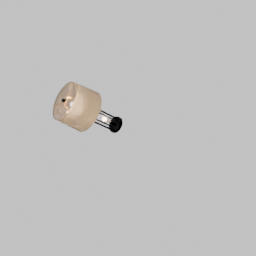
Label: lighting